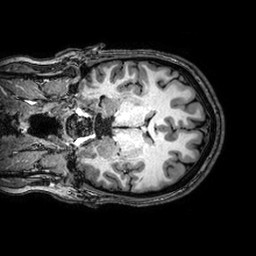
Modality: T1w
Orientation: coronal
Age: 27
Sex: female